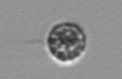
Label: coccolithophorid